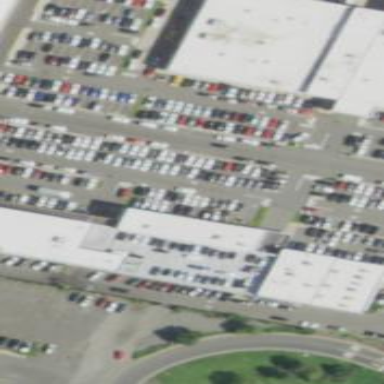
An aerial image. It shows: Building housing car shop.